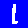
Digit: 1